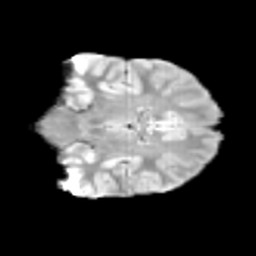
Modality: T2w
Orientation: coronal
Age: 12
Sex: male
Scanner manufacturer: siemens
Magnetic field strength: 3 T
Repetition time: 3.8 s
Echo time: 0.07 s